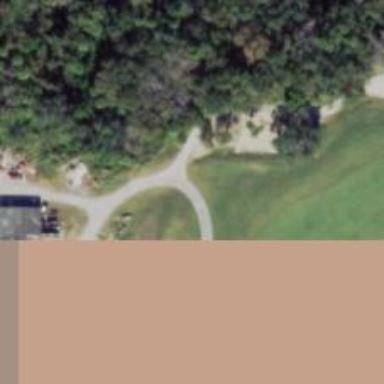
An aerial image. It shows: Path for golf carts.